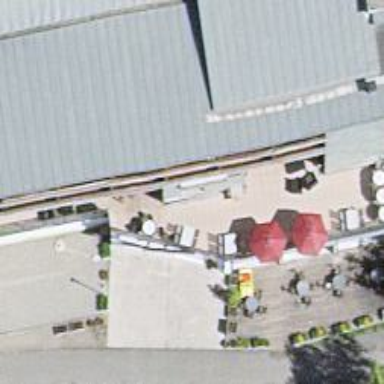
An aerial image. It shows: Bar.